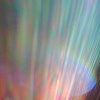
Label: sunburn